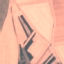
Land use / land cover: AnnualCrop